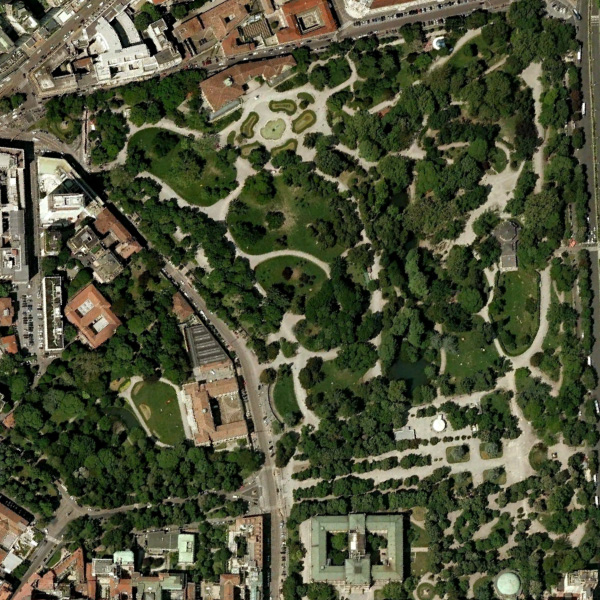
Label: Park